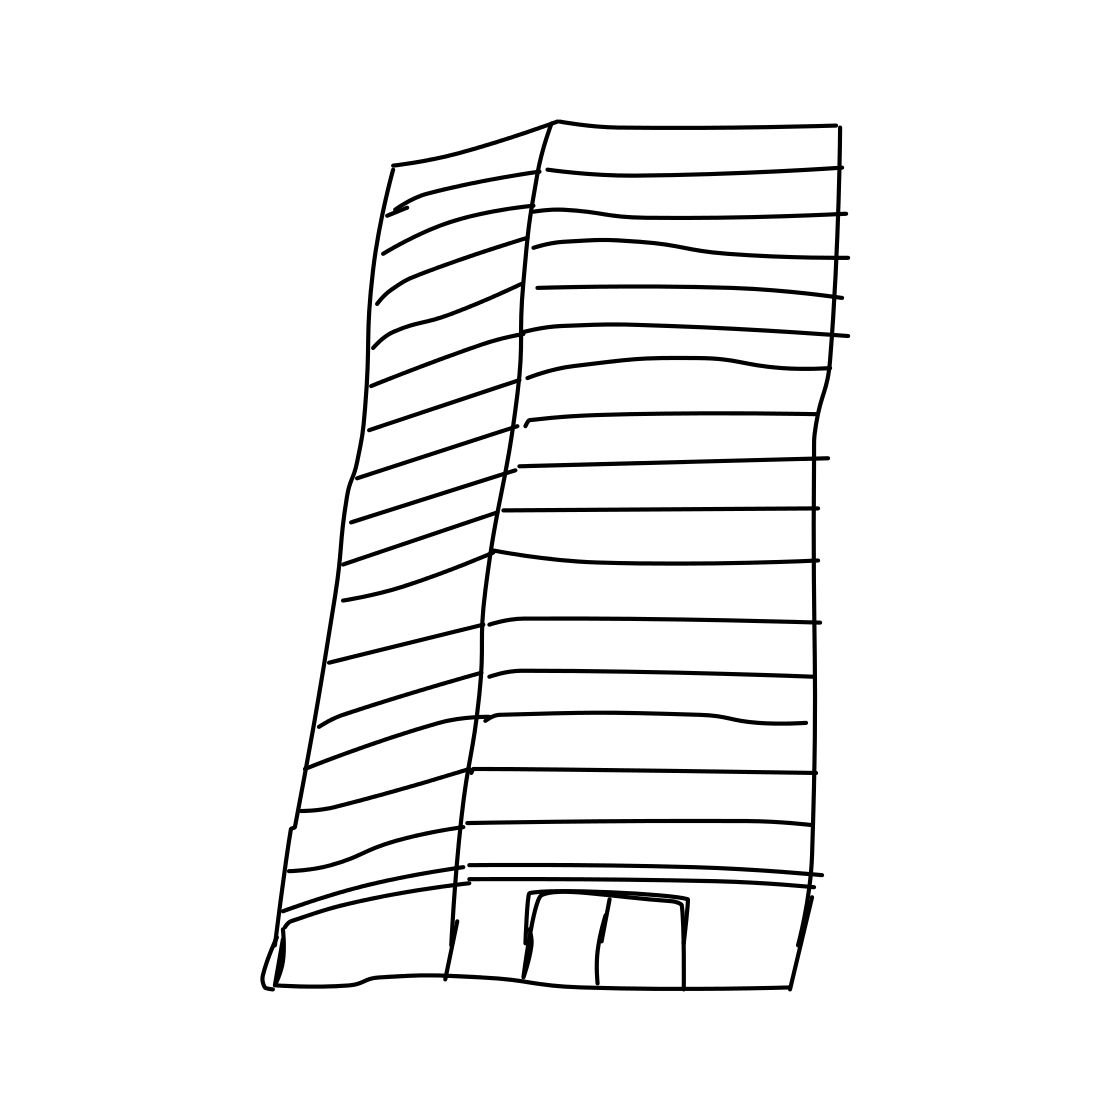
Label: skyscraper